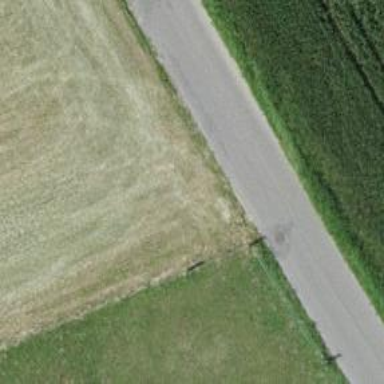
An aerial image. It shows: Unclassified road.